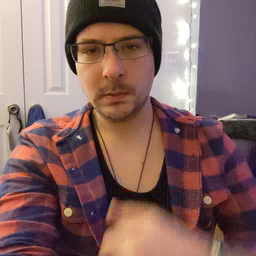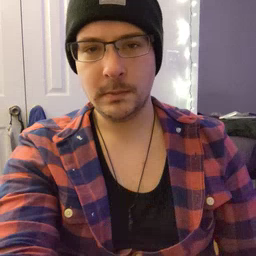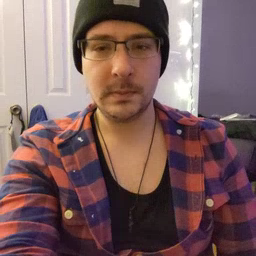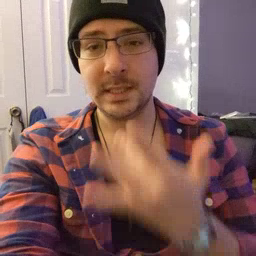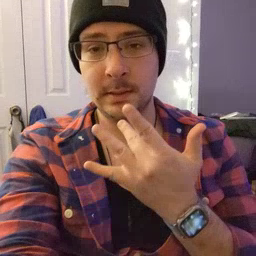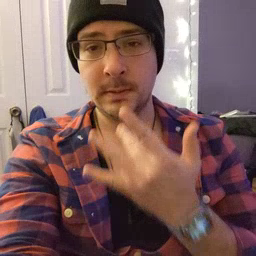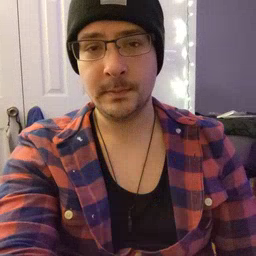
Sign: taste